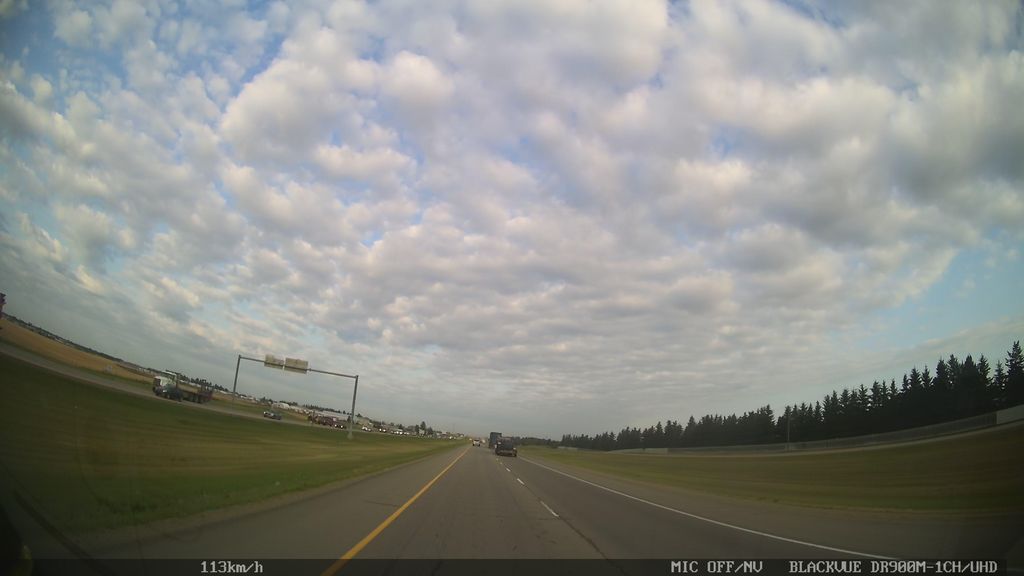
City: edmonton